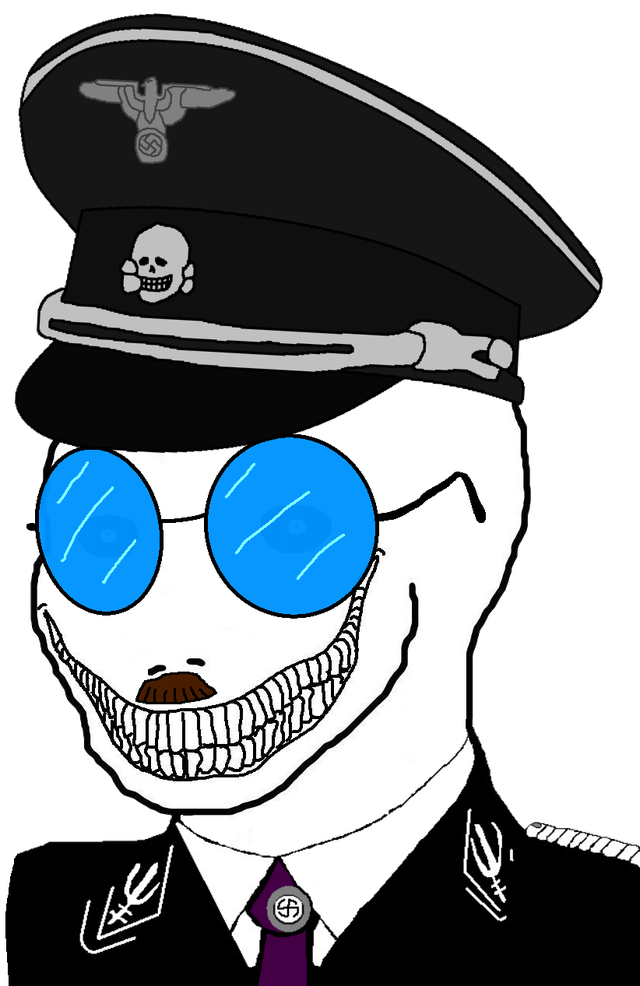
Label: 5_Oomer